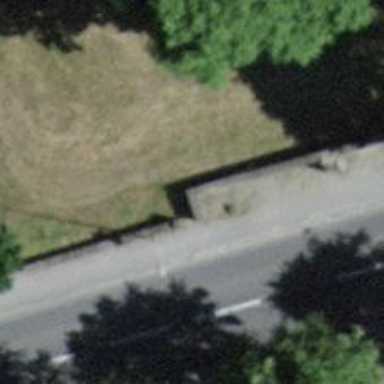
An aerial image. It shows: Wall is shown in the image.